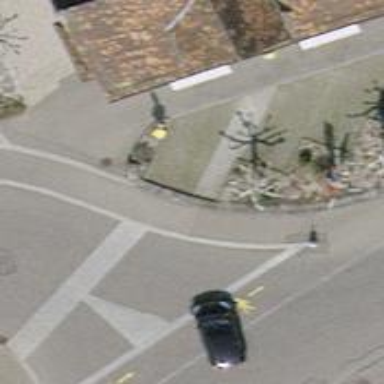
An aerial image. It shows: Post box.